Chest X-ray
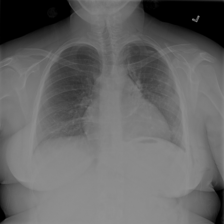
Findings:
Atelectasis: negative
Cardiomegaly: negative
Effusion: negative
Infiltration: negative
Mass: negative
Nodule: negative
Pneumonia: negative
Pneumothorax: positive
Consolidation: negative
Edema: negative
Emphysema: positive
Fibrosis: negative
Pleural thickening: negative
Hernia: negative